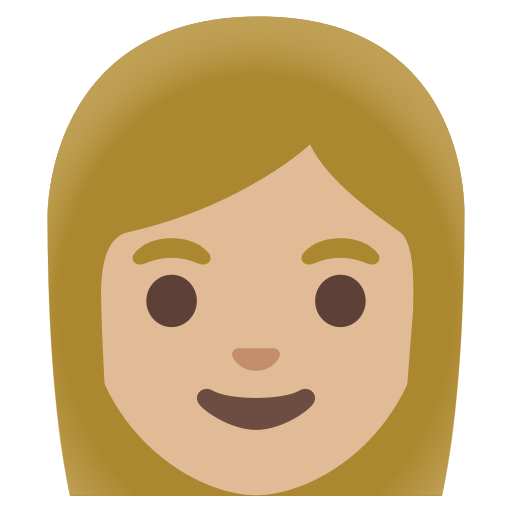
Emoji: 👩🏼